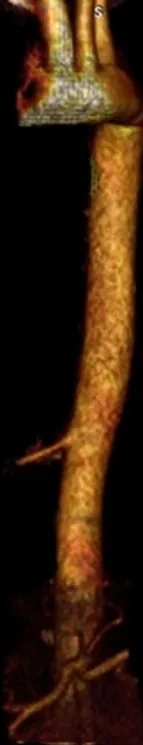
Angiotomography showing the aorta branch supplying the pulmonary sequestration.
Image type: radiology (ct)